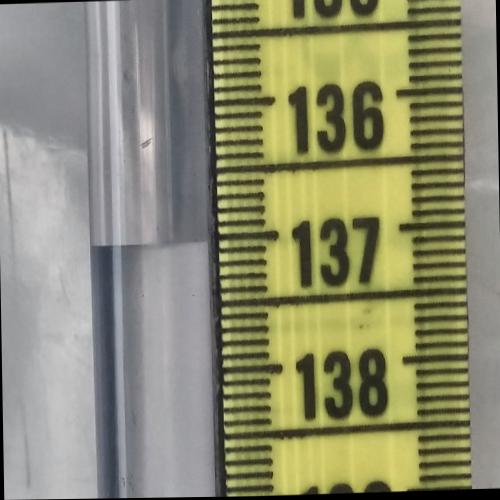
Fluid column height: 137.0 cm